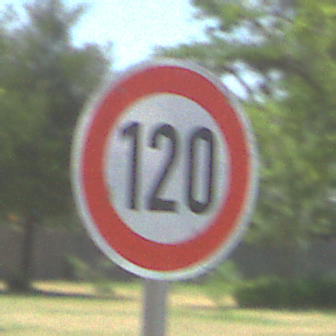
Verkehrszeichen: Geschwindigkeit120
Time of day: Midday
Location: Outdoor (Nature)
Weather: Clear
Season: NotSpecified
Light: Natural